Question: I'm on Android ICS (4.0.3) using ActionBarSherlock and the v4 support library. I am trying to figure out where the bottom border of the tab host is defined and can be customized/removed.

Referring to the screenshot below, I'd like to remove the bottom border for an active tab. The active tab view itself doesn't have a bottom border, the bottom border seen on the screenshot (circled in red) seems to be coming from the underlying tabhost or somewhere. I just could not find the style or attribute to overwrite yet. The same goes for the very light, ~2-3px drop shadow that you can see beneath the tab section. Did not see where it's defined either.
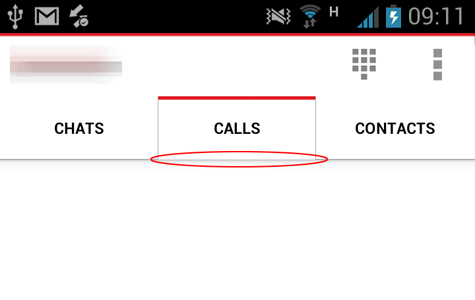
Answer: In your theme add
'''
<item name="android:windowContentOverlay">@null</item>
'''